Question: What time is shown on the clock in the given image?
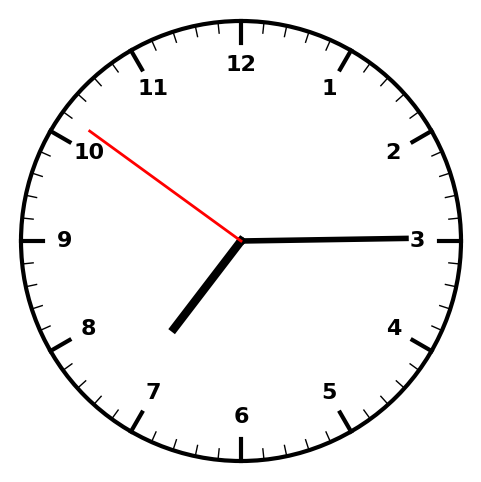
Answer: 07:14:51